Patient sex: M
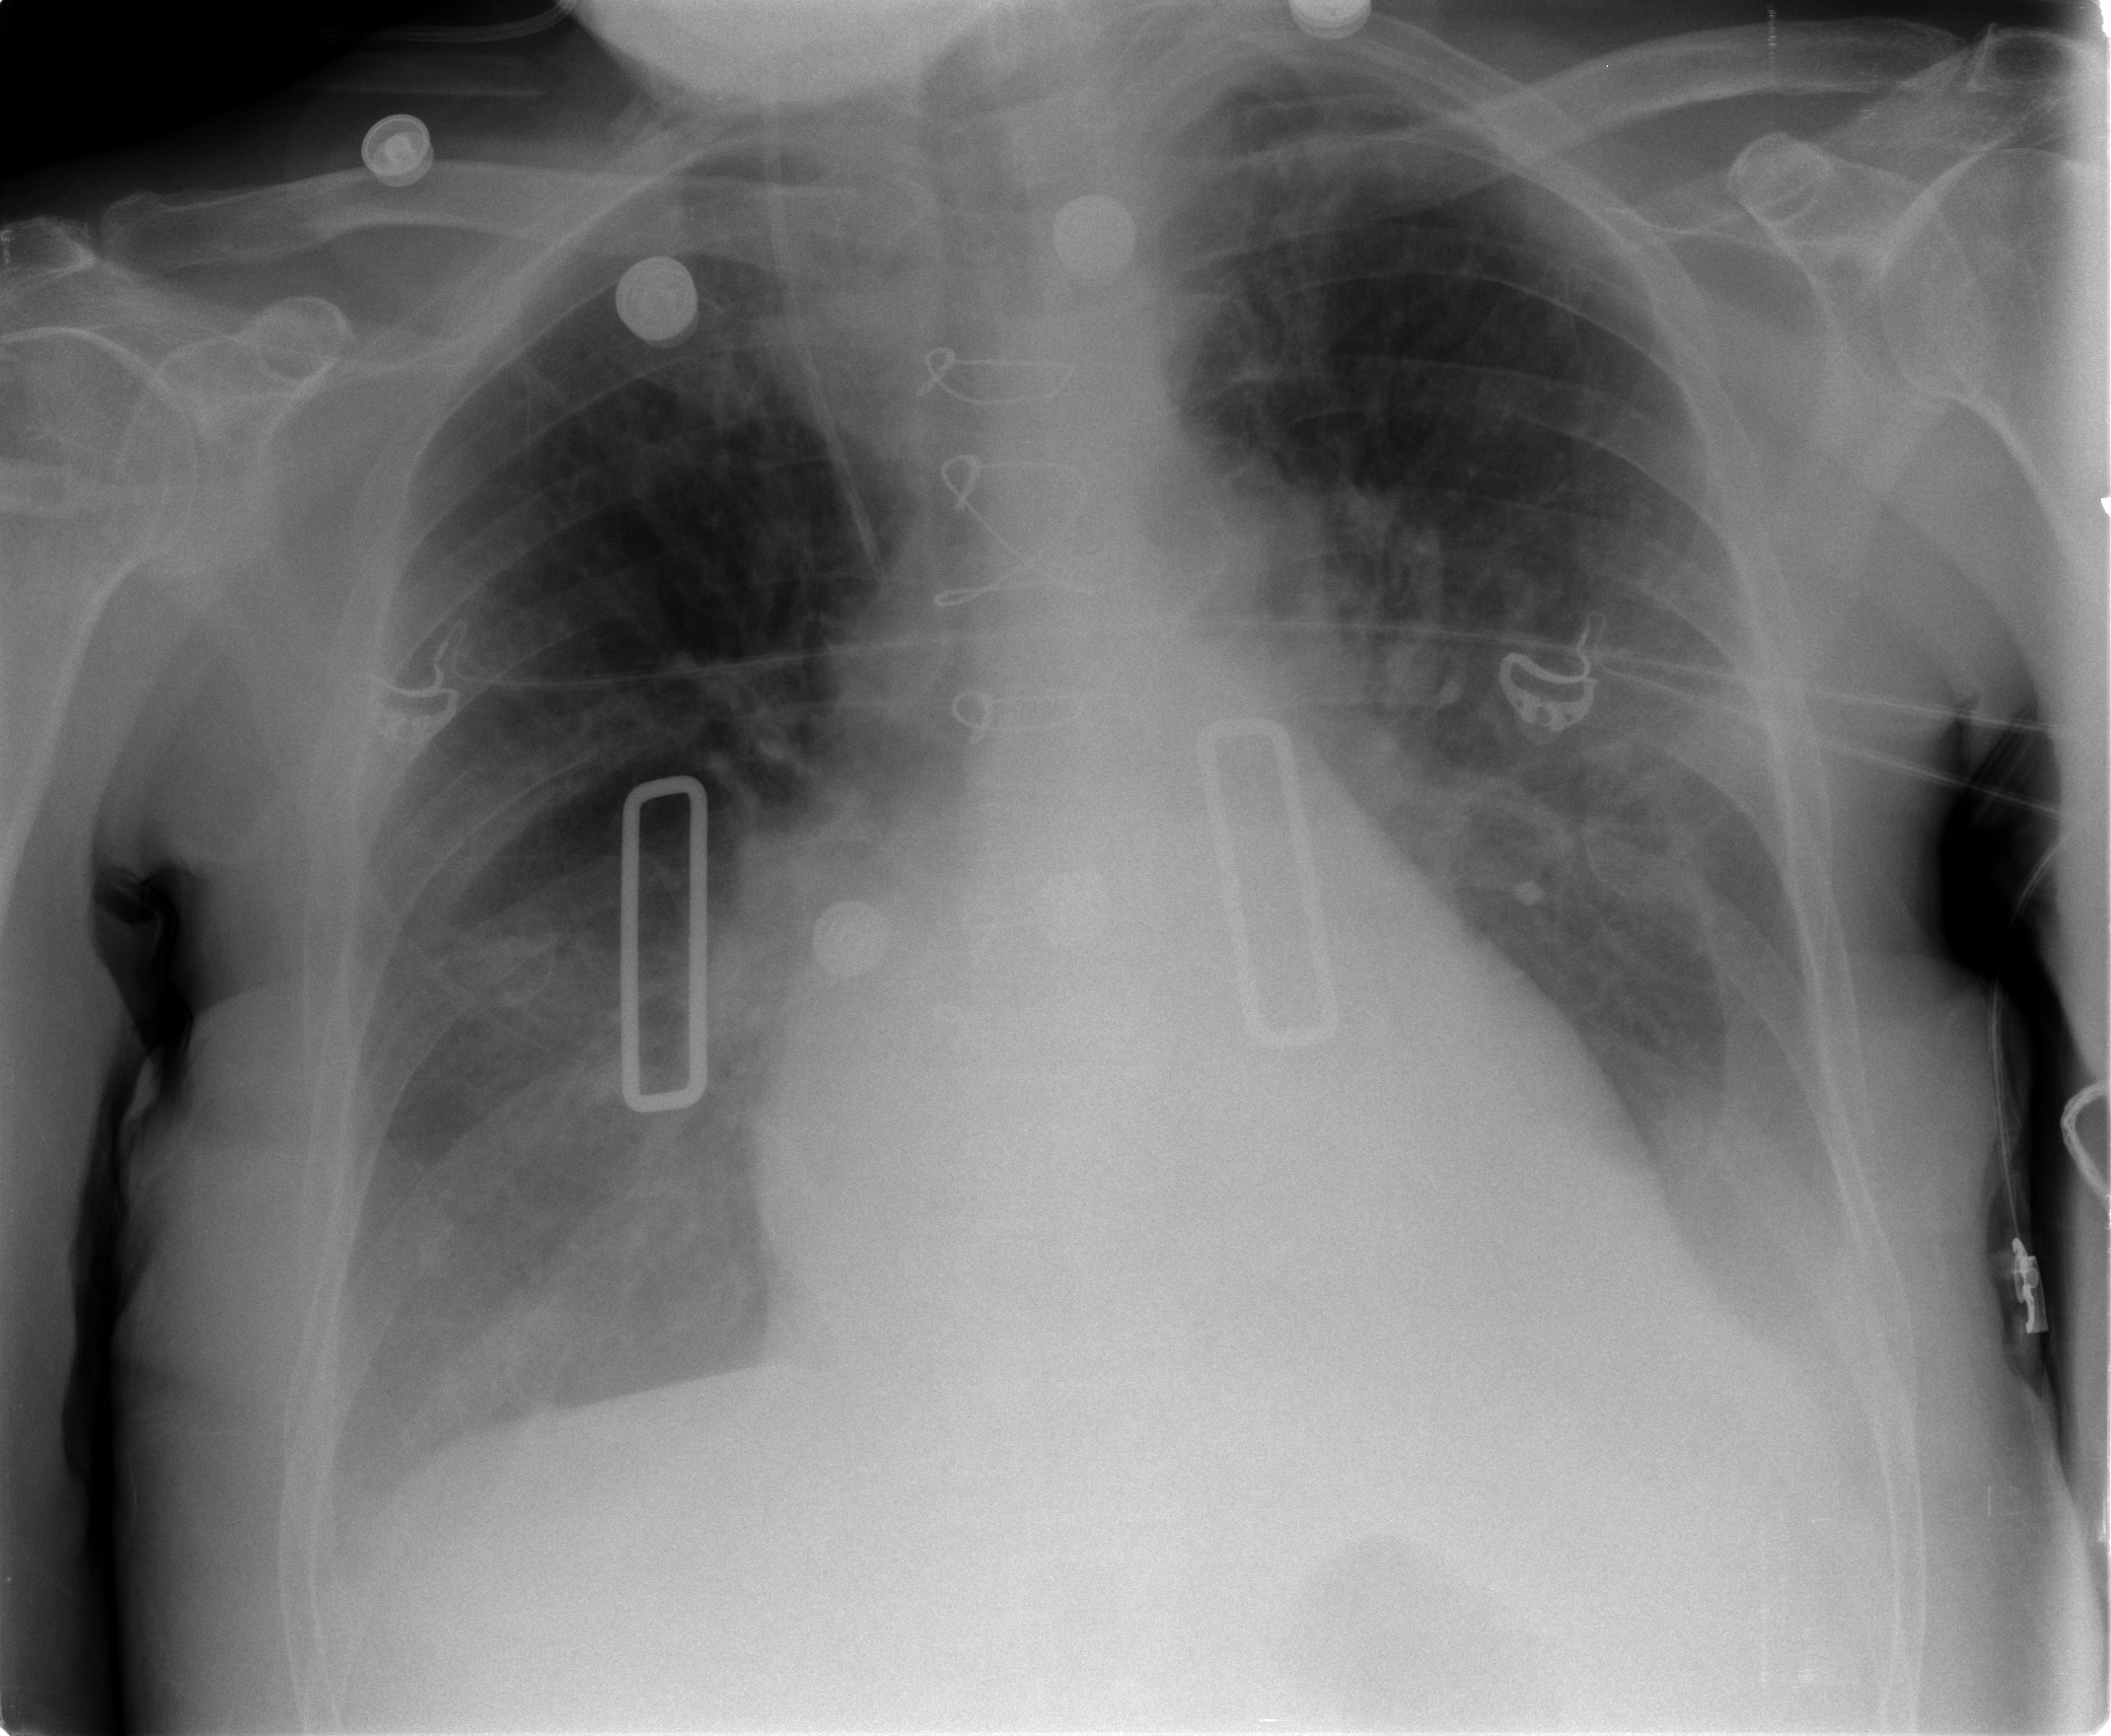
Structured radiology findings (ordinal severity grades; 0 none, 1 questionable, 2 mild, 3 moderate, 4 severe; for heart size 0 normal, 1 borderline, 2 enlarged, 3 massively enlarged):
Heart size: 1
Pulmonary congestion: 2
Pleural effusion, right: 2
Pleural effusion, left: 2
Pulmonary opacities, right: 0
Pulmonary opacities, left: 1
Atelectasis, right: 2
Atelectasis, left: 2